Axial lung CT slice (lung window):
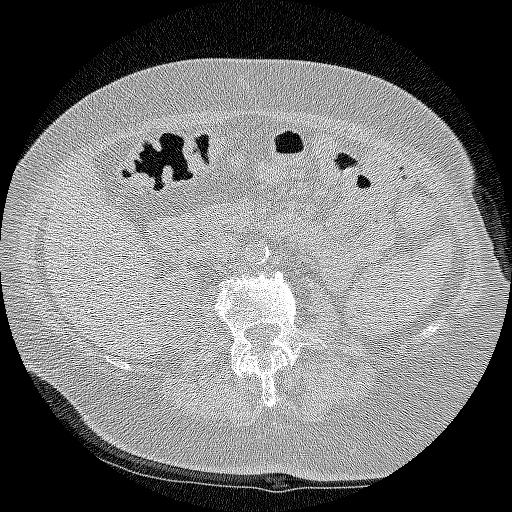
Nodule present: no